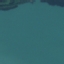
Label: SeaLake